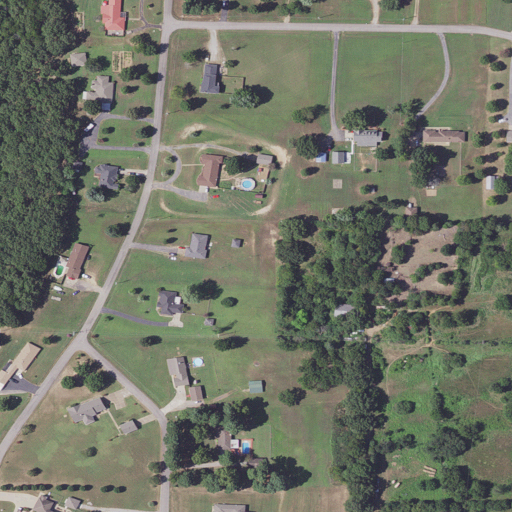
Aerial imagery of mountain in Arkansas named Grand Ridge containing pasture, open development, low intensity development, deciduous forest, and medium intensity development